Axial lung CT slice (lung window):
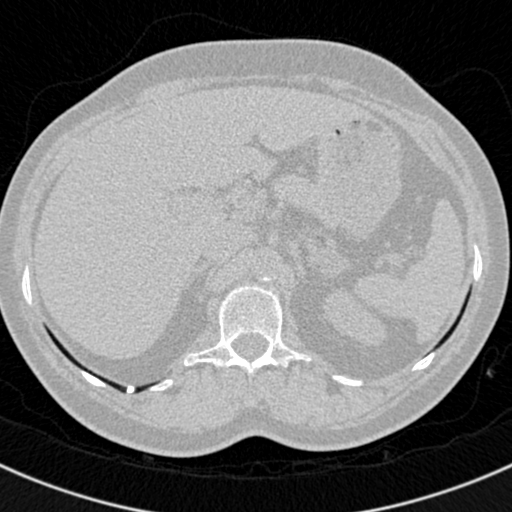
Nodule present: yes
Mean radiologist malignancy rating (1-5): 1